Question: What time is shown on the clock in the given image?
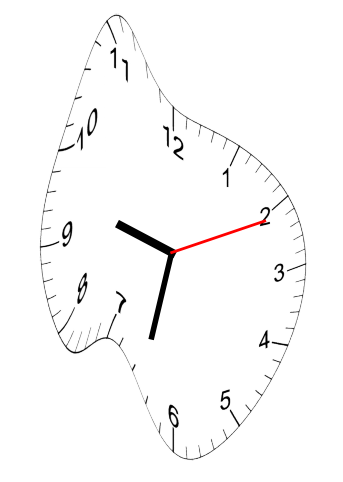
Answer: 09:32:11